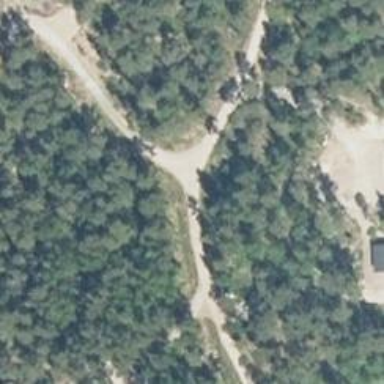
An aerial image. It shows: Unclassified road.